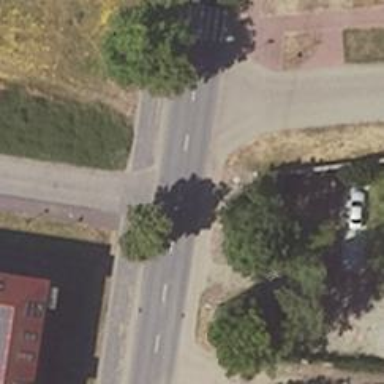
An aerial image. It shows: Residential road with sidewalk on the left.